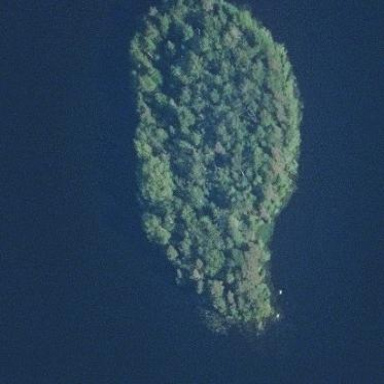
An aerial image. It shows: Islet.